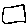
Label: square